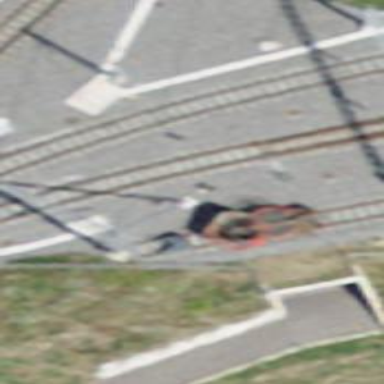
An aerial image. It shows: Railway buffer stop.